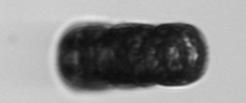
Label: Paralia_sulcata